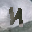
Label: 4